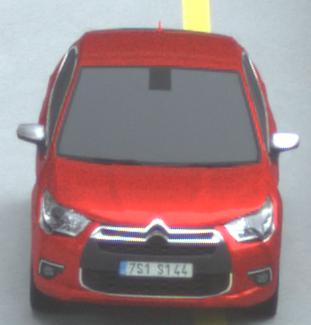
Make: Citroen
Model: DS 4 VTi 120
Detailed model: DS 4
Model produced from: 2011/05
Model produced until: 2015/01
Doors: 5
Color: red
Road condition: dry road
Daytime: midday
Contrast: low contrast